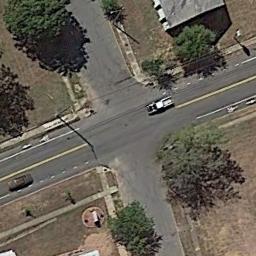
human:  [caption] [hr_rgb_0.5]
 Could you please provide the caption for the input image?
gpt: There are many trees near the intersection .

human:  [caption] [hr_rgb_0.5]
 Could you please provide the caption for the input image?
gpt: The intersection is not vertical .

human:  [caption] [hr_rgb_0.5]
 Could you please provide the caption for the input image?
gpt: An intersection with sparse traffic located in a lawn .

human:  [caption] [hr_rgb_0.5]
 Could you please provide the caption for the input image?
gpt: There are several moving vehicles on the road at the intersection, And there is a building and some trees around the intersection .

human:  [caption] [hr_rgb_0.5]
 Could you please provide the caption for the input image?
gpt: There are some green trees around the intersection .